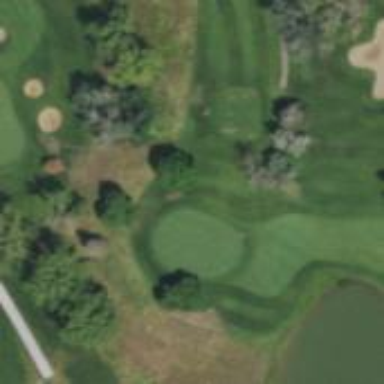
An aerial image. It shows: Golf hole.